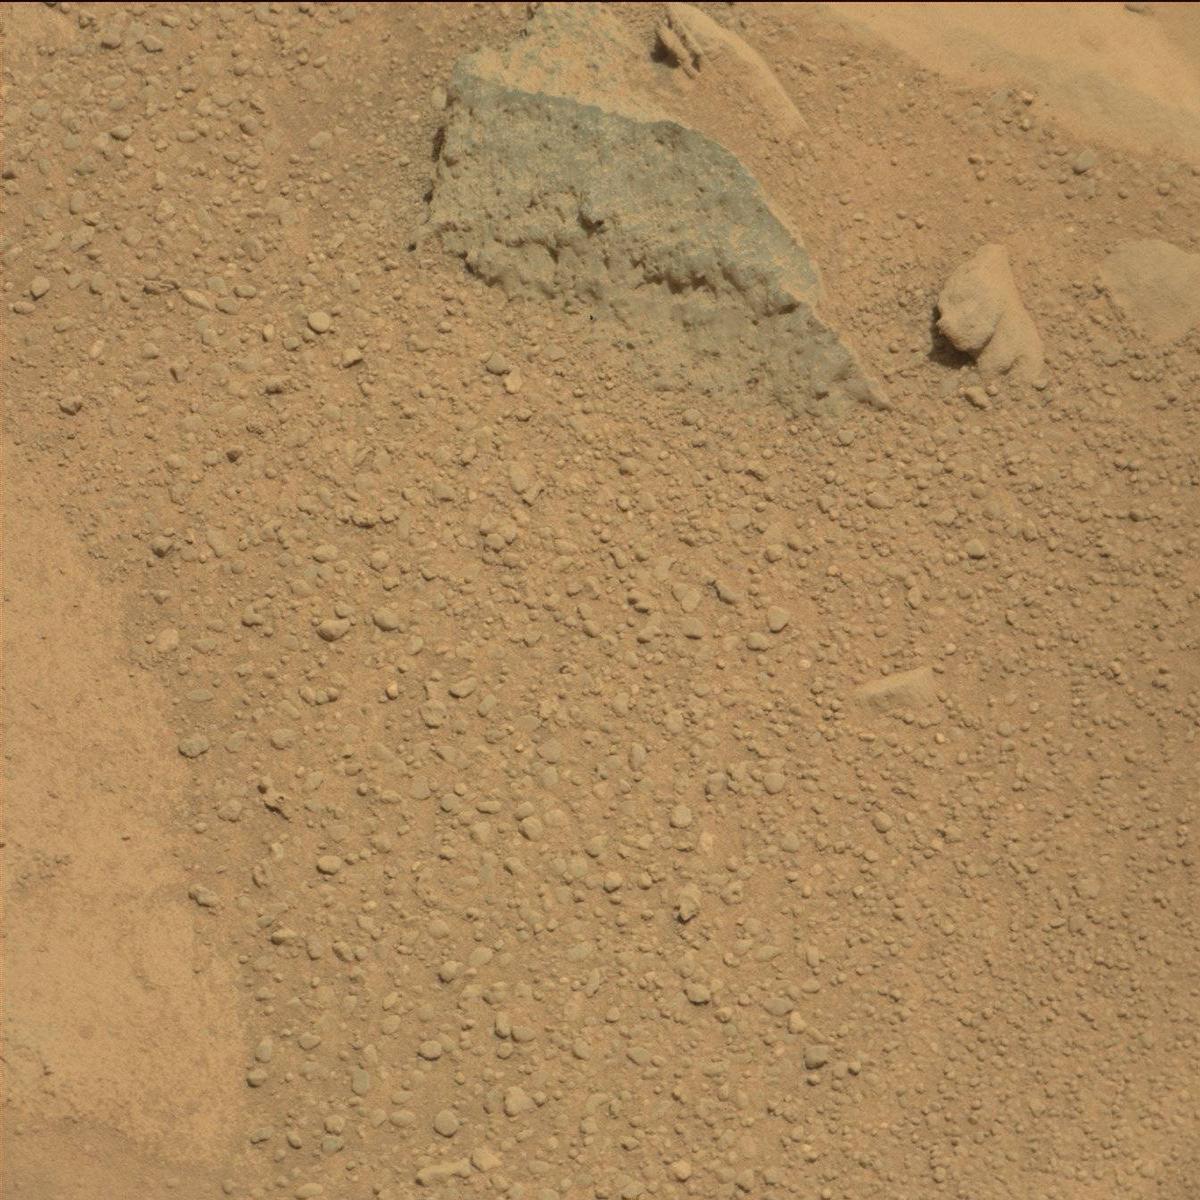
Terrain classes present: Bedrock, Sand / Soil